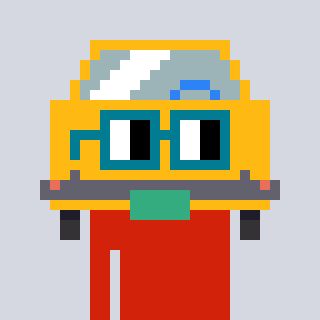
a pixel art character with square dark green glasses, a taxi-shaped head and a red-colored body on a cool background